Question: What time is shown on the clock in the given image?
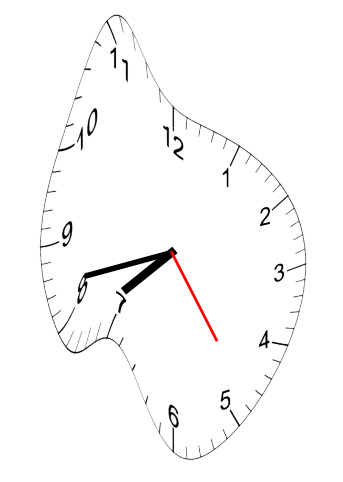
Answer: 07:42:24